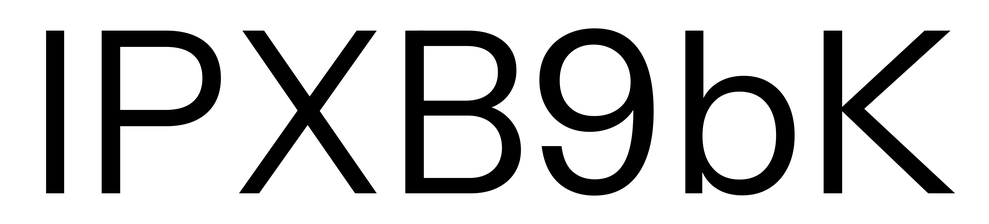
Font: InstrumentSans_Regular